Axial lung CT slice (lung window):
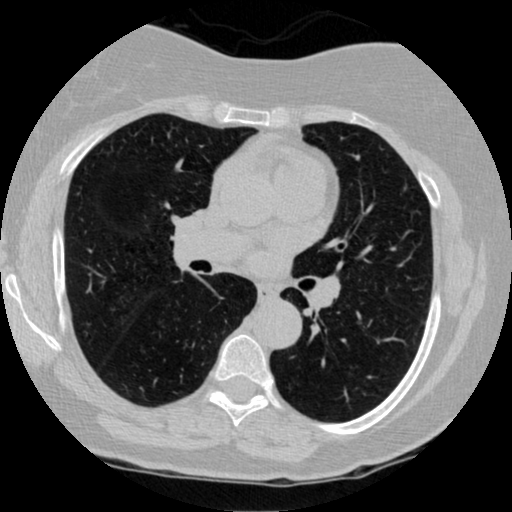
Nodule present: no